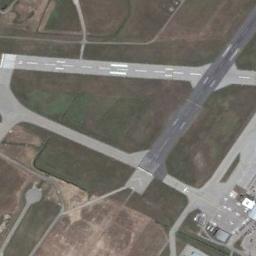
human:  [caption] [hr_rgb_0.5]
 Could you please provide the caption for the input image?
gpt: An airport with some staggered runways on the lawn .

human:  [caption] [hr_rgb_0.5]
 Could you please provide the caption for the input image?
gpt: There is an airport in the middle of the field .

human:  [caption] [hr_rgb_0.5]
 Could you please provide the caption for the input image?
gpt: Two crossed runways in this airport surrounded by farmland .

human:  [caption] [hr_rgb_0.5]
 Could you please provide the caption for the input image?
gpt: This airport has only one runway, And its color is white .

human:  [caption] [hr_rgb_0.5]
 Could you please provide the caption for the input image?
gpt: The airport runway is flanked by grass .